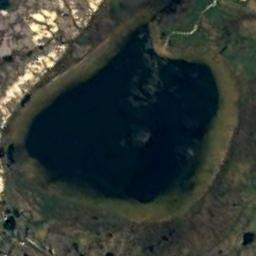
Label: lake